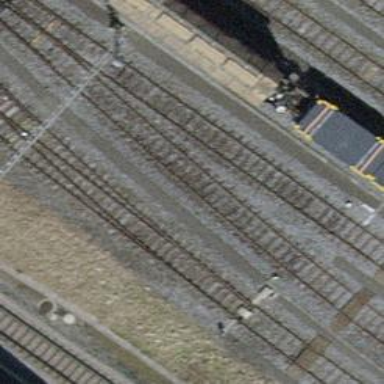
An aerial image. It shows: Railway switch.